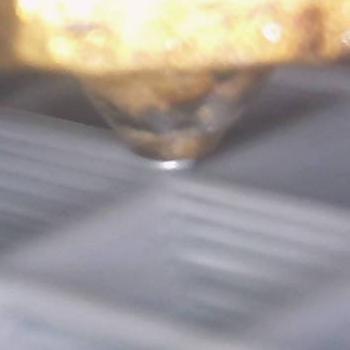
Flow rate: 252%